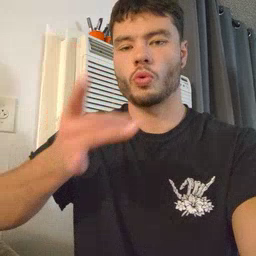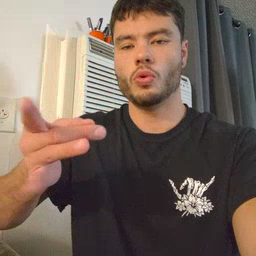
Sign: story